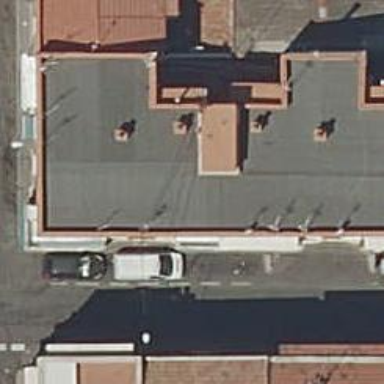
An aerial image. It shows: Car repair shop.